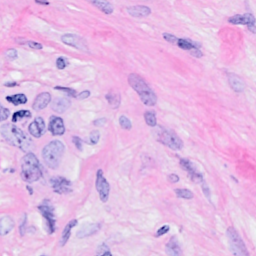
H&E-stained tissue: Breast